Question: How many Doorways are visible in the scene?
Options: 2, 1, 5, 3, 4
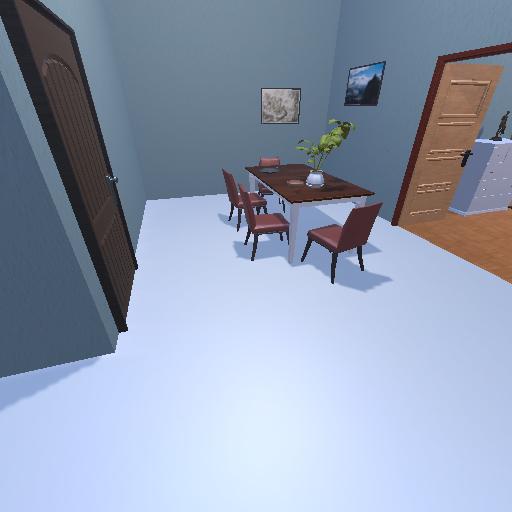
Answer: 2